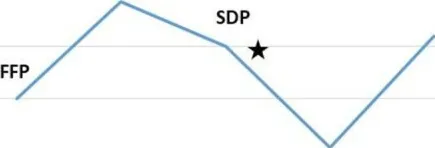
Laboratory investigations showed transitory leukopenia ( ) following transfusion of single donor platelets (SDP). WBC, white blood cells; FFP, fresh frozen plasma.
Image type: chart (chart)